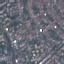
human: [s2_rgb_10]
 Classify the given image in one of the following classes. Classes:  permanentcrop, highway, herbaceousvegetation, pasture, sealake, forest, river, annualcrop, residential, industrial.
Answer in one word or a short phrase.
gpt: Residential